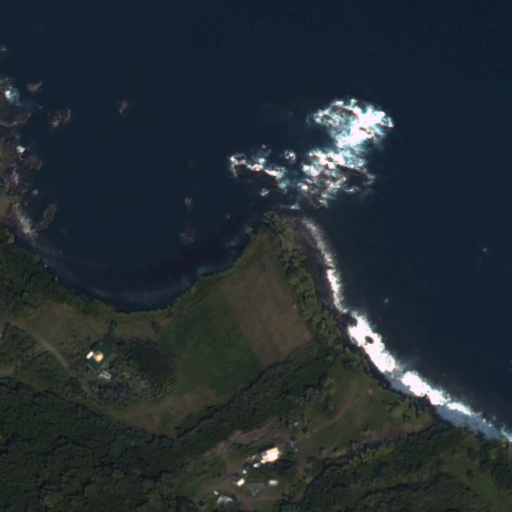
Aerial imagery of cape in Hawaii named Mama‘alawe Point containing only unknown